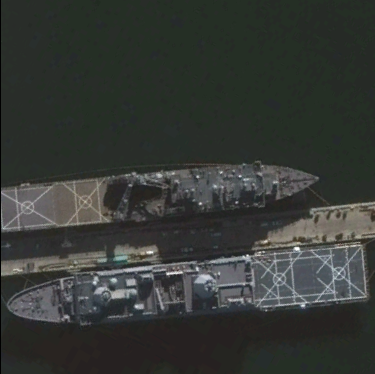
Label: combat